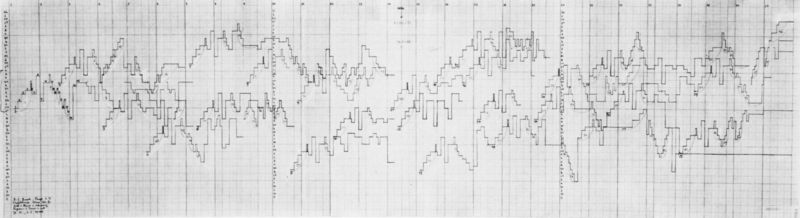
Titel: Graphische Darstellung der vierstimmigen Fuge Nr.1 aus dem Wohltemperierten Klavier von J.S.Bach
Künstler: Heinrich (Henri Nouveau) Neugeboren
Standort: Berlin
Institution: Museum für Gestaltung, Bauhaus-Archiv
Schlagwörter: weiß, grau, schwarz, zeichnung, karo, muster, häuser, gitter, blatt, schrift, papier, anstieg, berge, gebirge, grafik, graphik, linien, ausdruck, zahlen, stufen, striche, zinnen, kurven, druck, schwarzweiß, beschriftung, quadrate, zacken, serie, zeilen, kästchen, netz, raster, unregelmässig, legende, abstieg, computer, aufzeichnung, diagramm, auf und ab, seriell, analog, frequenz, frequenzen, messwert, rauf und runter